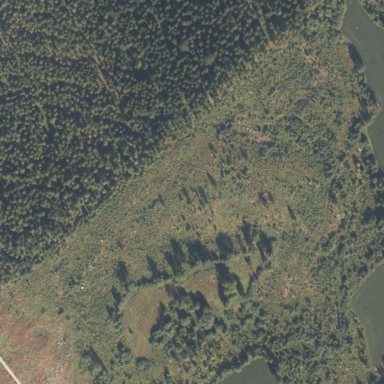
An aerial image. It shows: Recently felled forest area with clearcut man-made markings.